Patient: sex F, age 64
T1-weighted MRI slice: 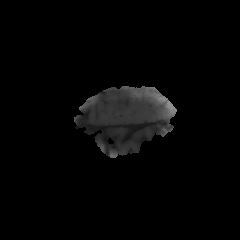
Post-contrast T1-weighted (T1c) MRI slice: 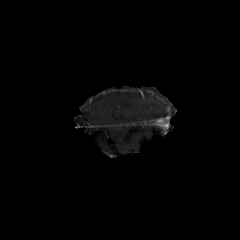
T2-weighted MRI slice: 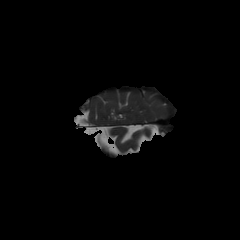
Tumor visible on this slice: no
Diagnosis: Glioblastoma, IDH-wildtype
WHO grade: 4